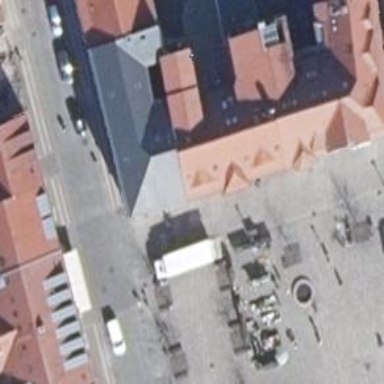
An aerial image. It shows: Bakery.